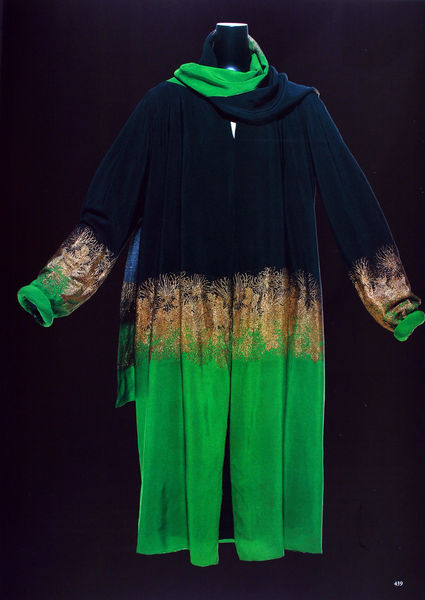
Titel: Abendmantel
Künstler: Gabrielle Chanel
Standort: Kyoto (Japan)
Institution: Kyoto Costume Institute
Schlagwörter: blau, umhang, grün, kleid, schal, jacke, ärmel, mantel, borte, hellgrün, halstuch, foto, fotografie, halblang, batik, kapuze, fragen